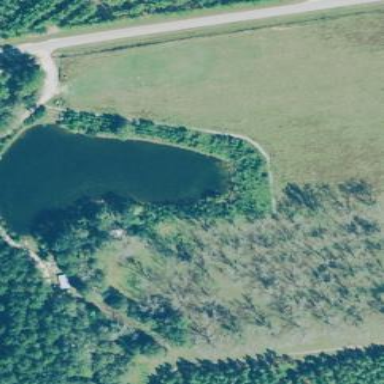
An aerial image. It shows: Serene pond surrounded by nature.